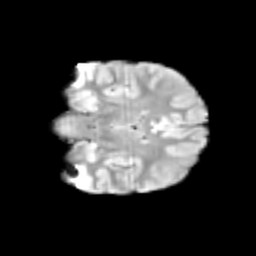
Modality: T2w
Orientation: coronal
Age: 9
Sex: female
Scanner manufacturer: siemens
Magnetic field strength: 3 T
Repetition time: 3.8 s
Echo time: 0.07 s